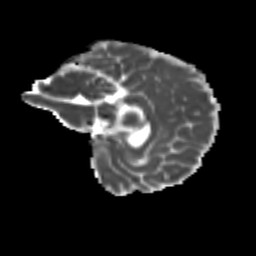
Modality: MD
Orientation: sagittal
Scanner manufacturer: siemens
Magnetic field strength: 3 T
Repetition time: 9.2 s
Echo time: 0.084 s